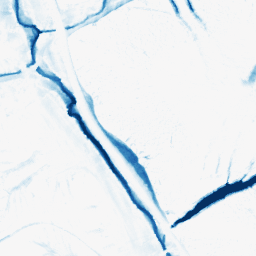
Category: morphological
Decomposition family: morphological
Decomposition parameters: operation: closing
size: 10
Upsampling method: sinc_hamming
Upsampling parameters: scale: 2
kernel_size: 16
Upsampling scale: 2